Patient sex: M
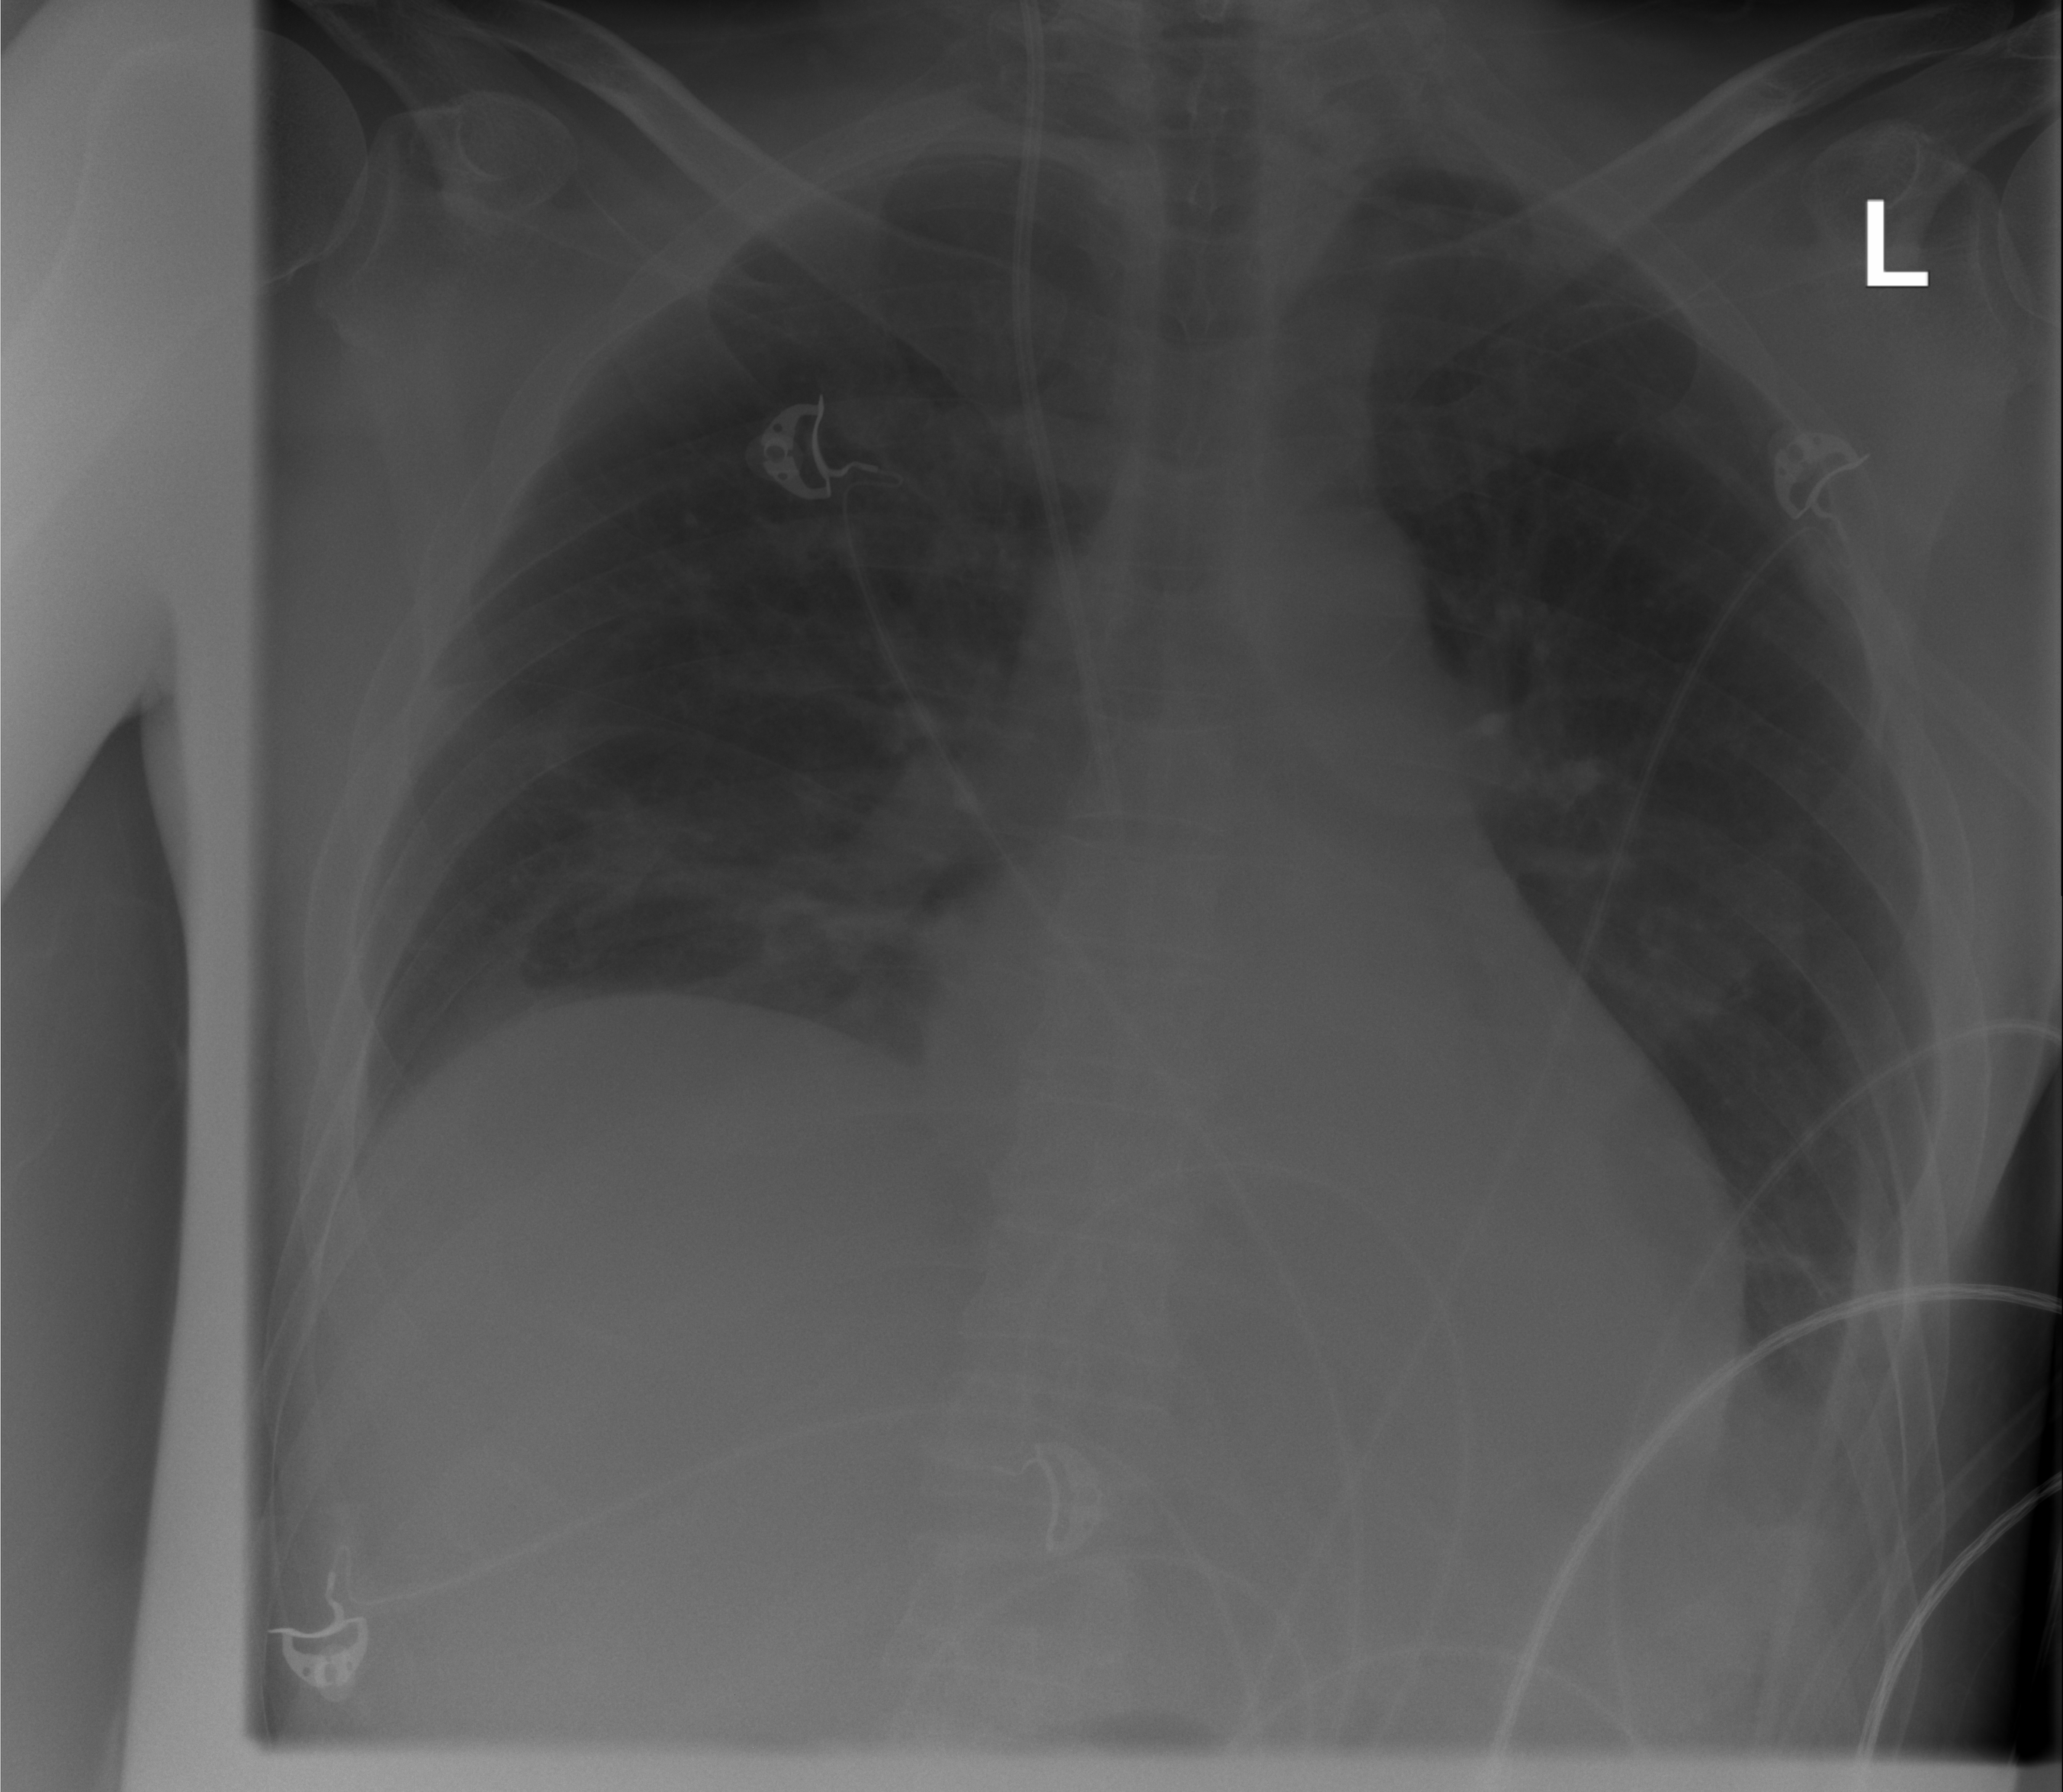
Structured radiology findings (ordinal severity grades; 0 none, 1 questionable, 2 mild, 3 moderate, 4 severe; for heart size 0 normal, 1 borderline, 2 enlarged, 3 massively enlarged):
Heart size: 1
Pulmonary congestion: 0
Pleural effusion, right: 2
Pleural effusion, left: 0
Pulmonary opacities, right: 0
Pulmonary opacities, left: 0
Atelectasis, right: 2
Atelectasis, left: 1